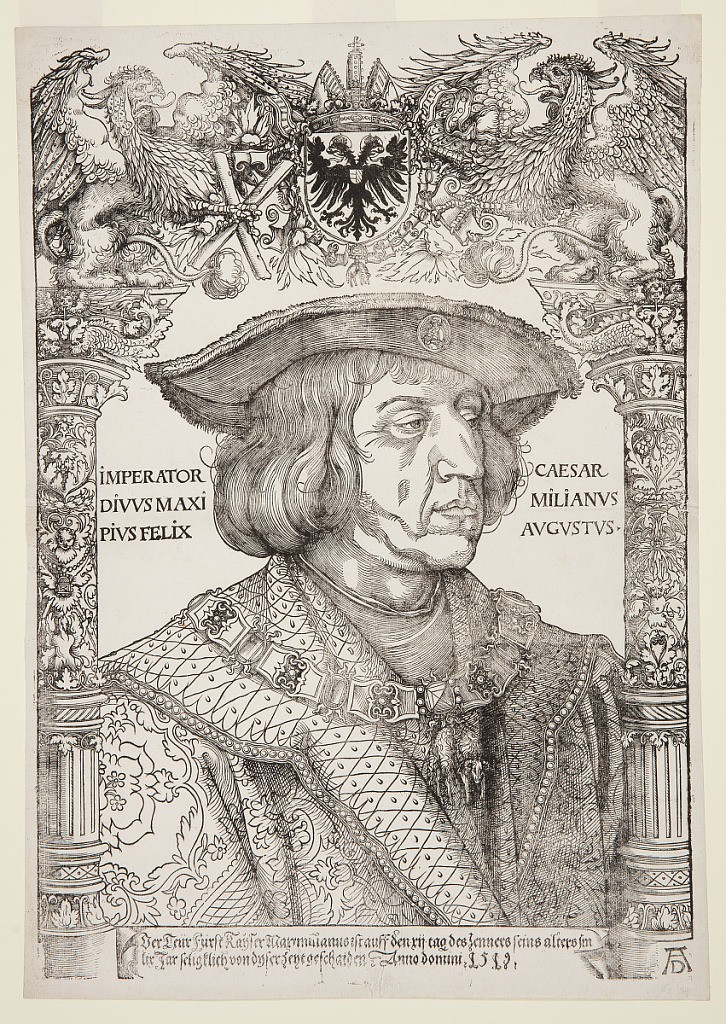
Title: Portrait of Maximilian I
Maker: Albrecht Dürer, German, 1471–1528
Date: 1518–19
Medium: Woodcut on off-white laid paper
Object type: Print
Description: Portrait of Holy Roman Emperor Maximilian I with an ornamental border by Hans Weiditz.